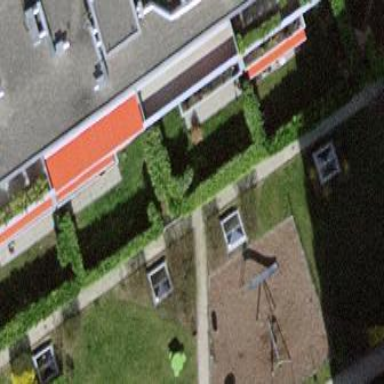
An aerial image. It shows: Garden surrounded by fence.